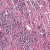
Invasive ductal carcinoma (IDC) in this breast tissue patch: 1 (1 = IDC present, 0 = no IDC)